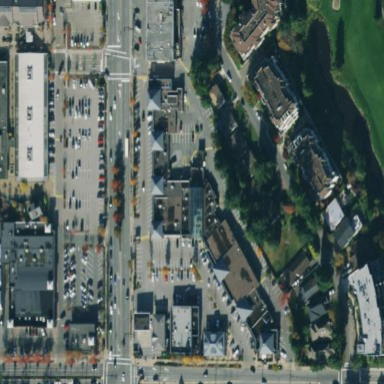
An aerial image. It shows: Retail building.